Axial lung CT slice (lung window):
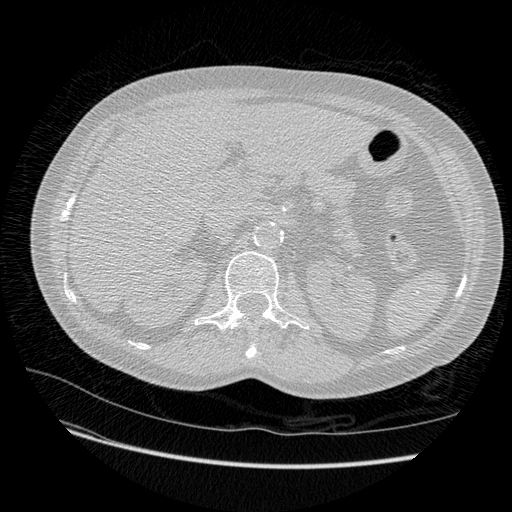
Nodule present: no